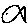
Label: fish